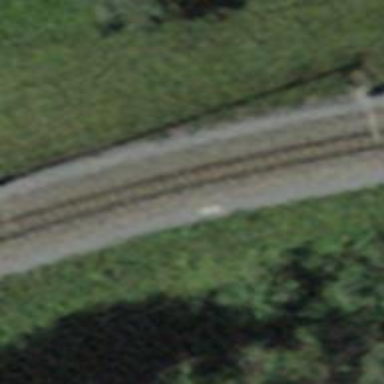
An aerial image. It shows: Narrow-gauge railway with 1 track. The tracks are electrified with contact line.